Question: I've seen that SceneKit contains a nice 3D starfield particle effect:

I've tried to use a SK3DNode to add this particle effect to my background.
Here's my code:
'''
import SpriteKit
import SceneKit
class GameScene: SKScene {
override func didMoveToView(view: SKView) {
...
addStarfield()
}
func addStarfield() {
// create a new scene
let scene = SCNScene()
// create and add a camera to the scene
let cameraNode = SCNNode()
cameraNode.camera = SCNCamera()
scene.rootNode.addChildNode(cameraNode)
// place the camera
cameraNode.position = SCNVector3(x: 0, y: 0, z: 15)
let ps = SCNParticleSystem(named: "Stars.scnp", inDirectory: "")
scene.rootNode.addParticleSystem(ps)
let starFieldNode = SK3DNode()
starFieldNode.scnScene = scene
starFieldNode.zPosition = -100
self.addChild(starFieldNode)
}
}
'''
Unfortunately this doesn't work. I only see a gray background without stars. Also my normal SpriteKit sprites are no longer visible.
What have I done wrong?
Thanks for your help,
Stefan
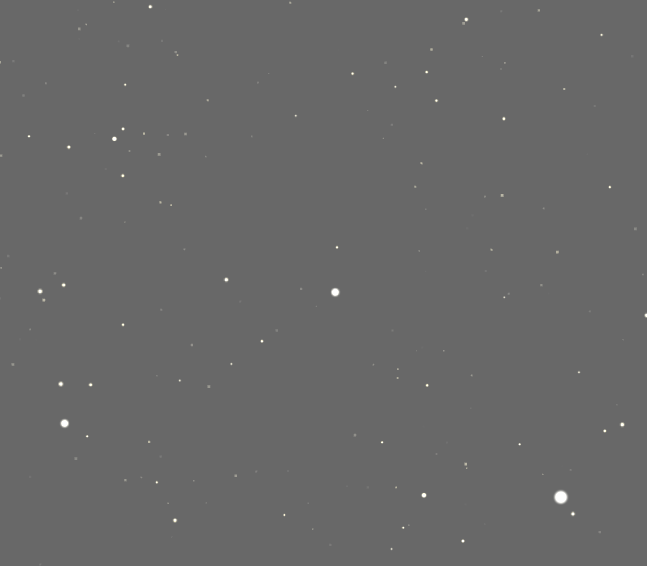
Answer: The SpriteKit renderer doesn't support all the features of SceneKit, particularly those that can involve multipass rendering like particles, depth of field, and techniques. This is <URL>.
Some possible workarounds, depending on what else is going on in your app:
- Use a physics field to make particles appear to flee from a center point, which should give you a similar starfield effect, especially if you couple it with a variation in particle scale over time.- Instead of embedding a SceneKit scene in your SpriteKit view, embed a SpriteKit scene in a SceneKit view.